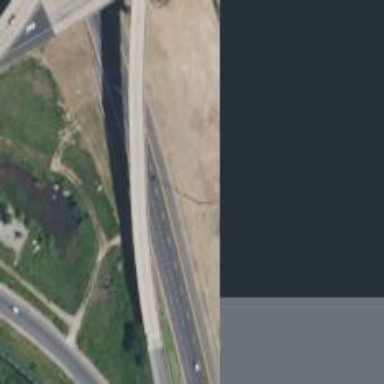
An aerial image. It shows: Motorway link bridge.